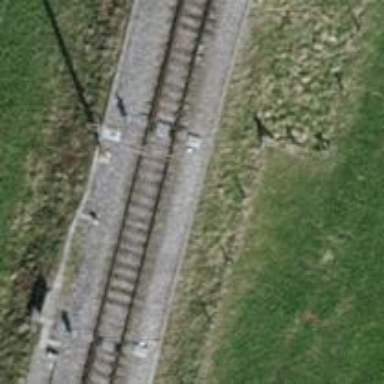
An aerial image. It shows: Single-track railway with electrified contact lines.